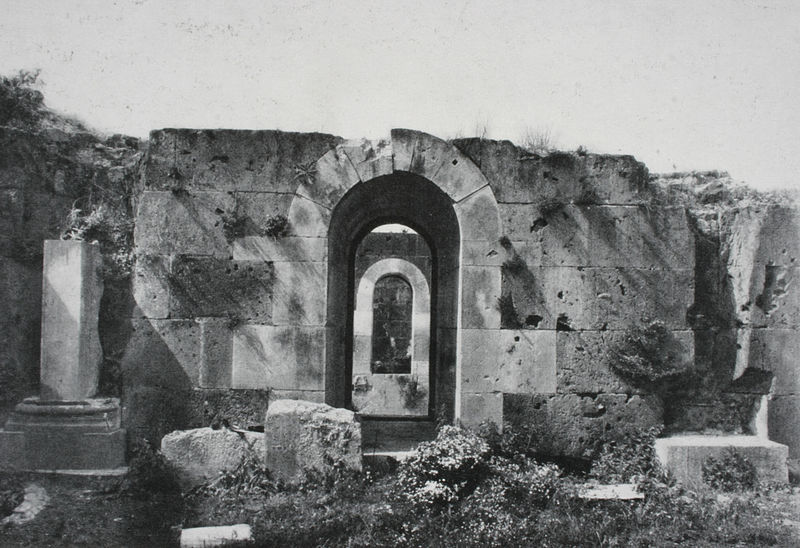
Titel: Linker Turm, Blick gegen die Eingangswand des Obergeschosses
Künstler: Liphantes
Standort: Capua
Institution: Brückentoranlage
Schlagwörter: blätter, felsen, gestein, himmel, laub, schatten, weiß, stadt, blumen, fenster, grau, licht, pfeiler, schwarz, säule, säulen, tür, blick, blüten, gebäude, gras, haus, schloss, wiese, wand, architektur, sockel, stein, steine, erde, feld, gräser, halme, natur, weide, busch, büsche, gebüsch, sonne, sträucher, boden, pflanze, pflanzen, brunnen, kamin, bogen, italien, perspektive, süden, mauer, geröll, türe, rundbogen, durchgang, stufe, tor, foto, fotografie, photographie, bögen, eingang, fugen, gang, nische, ruine, gewölbe, antike, burg, durchblick, palast, torbogen, mauerwerk, moos, schwarz weiss, ruinen, architrav, rom, photo, fragment, tore, bewachsen, quader, sandstein, antik, griechenland, gesträuch, tempel, brocken, gestrüpp, basis, quadersteine, planze, aufnahme, weise, ruinös, verfallen, dokument, römisch, monument, felschen, bauwerk, tonnengewölbe, zerfallen, keilsteine, steinblöcke, keilstein, blöcke, bruchstück, mauerreste, ausgrabungsstätte, zeugniss, überwachsen, basen säulen, gesbüsch, biogen, säule ruine, arhictrav